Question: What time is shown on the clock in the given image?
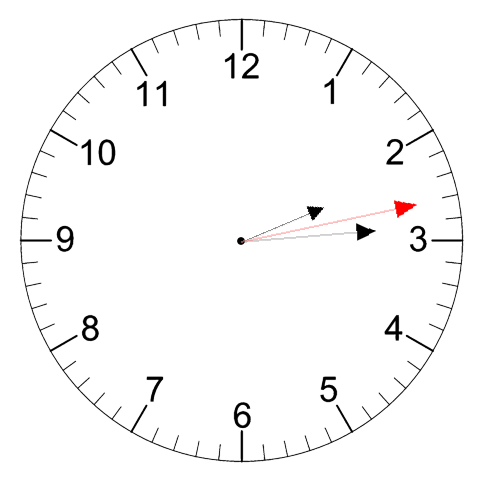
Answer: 02:14:13